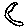
Label: moon